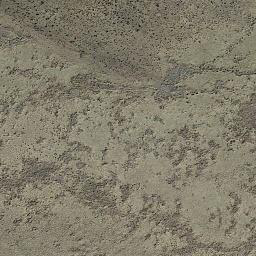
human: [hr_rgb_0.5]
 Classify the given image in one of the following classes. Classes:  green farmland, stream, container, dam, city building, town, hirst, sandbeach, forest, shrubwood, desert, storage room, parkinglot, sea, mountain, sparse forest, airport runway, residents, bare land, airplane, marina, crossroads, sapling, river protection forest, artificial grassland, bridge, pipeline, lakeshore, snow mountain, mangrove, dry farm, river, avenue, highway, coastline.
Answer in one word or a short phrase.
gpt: bare land